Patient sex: M
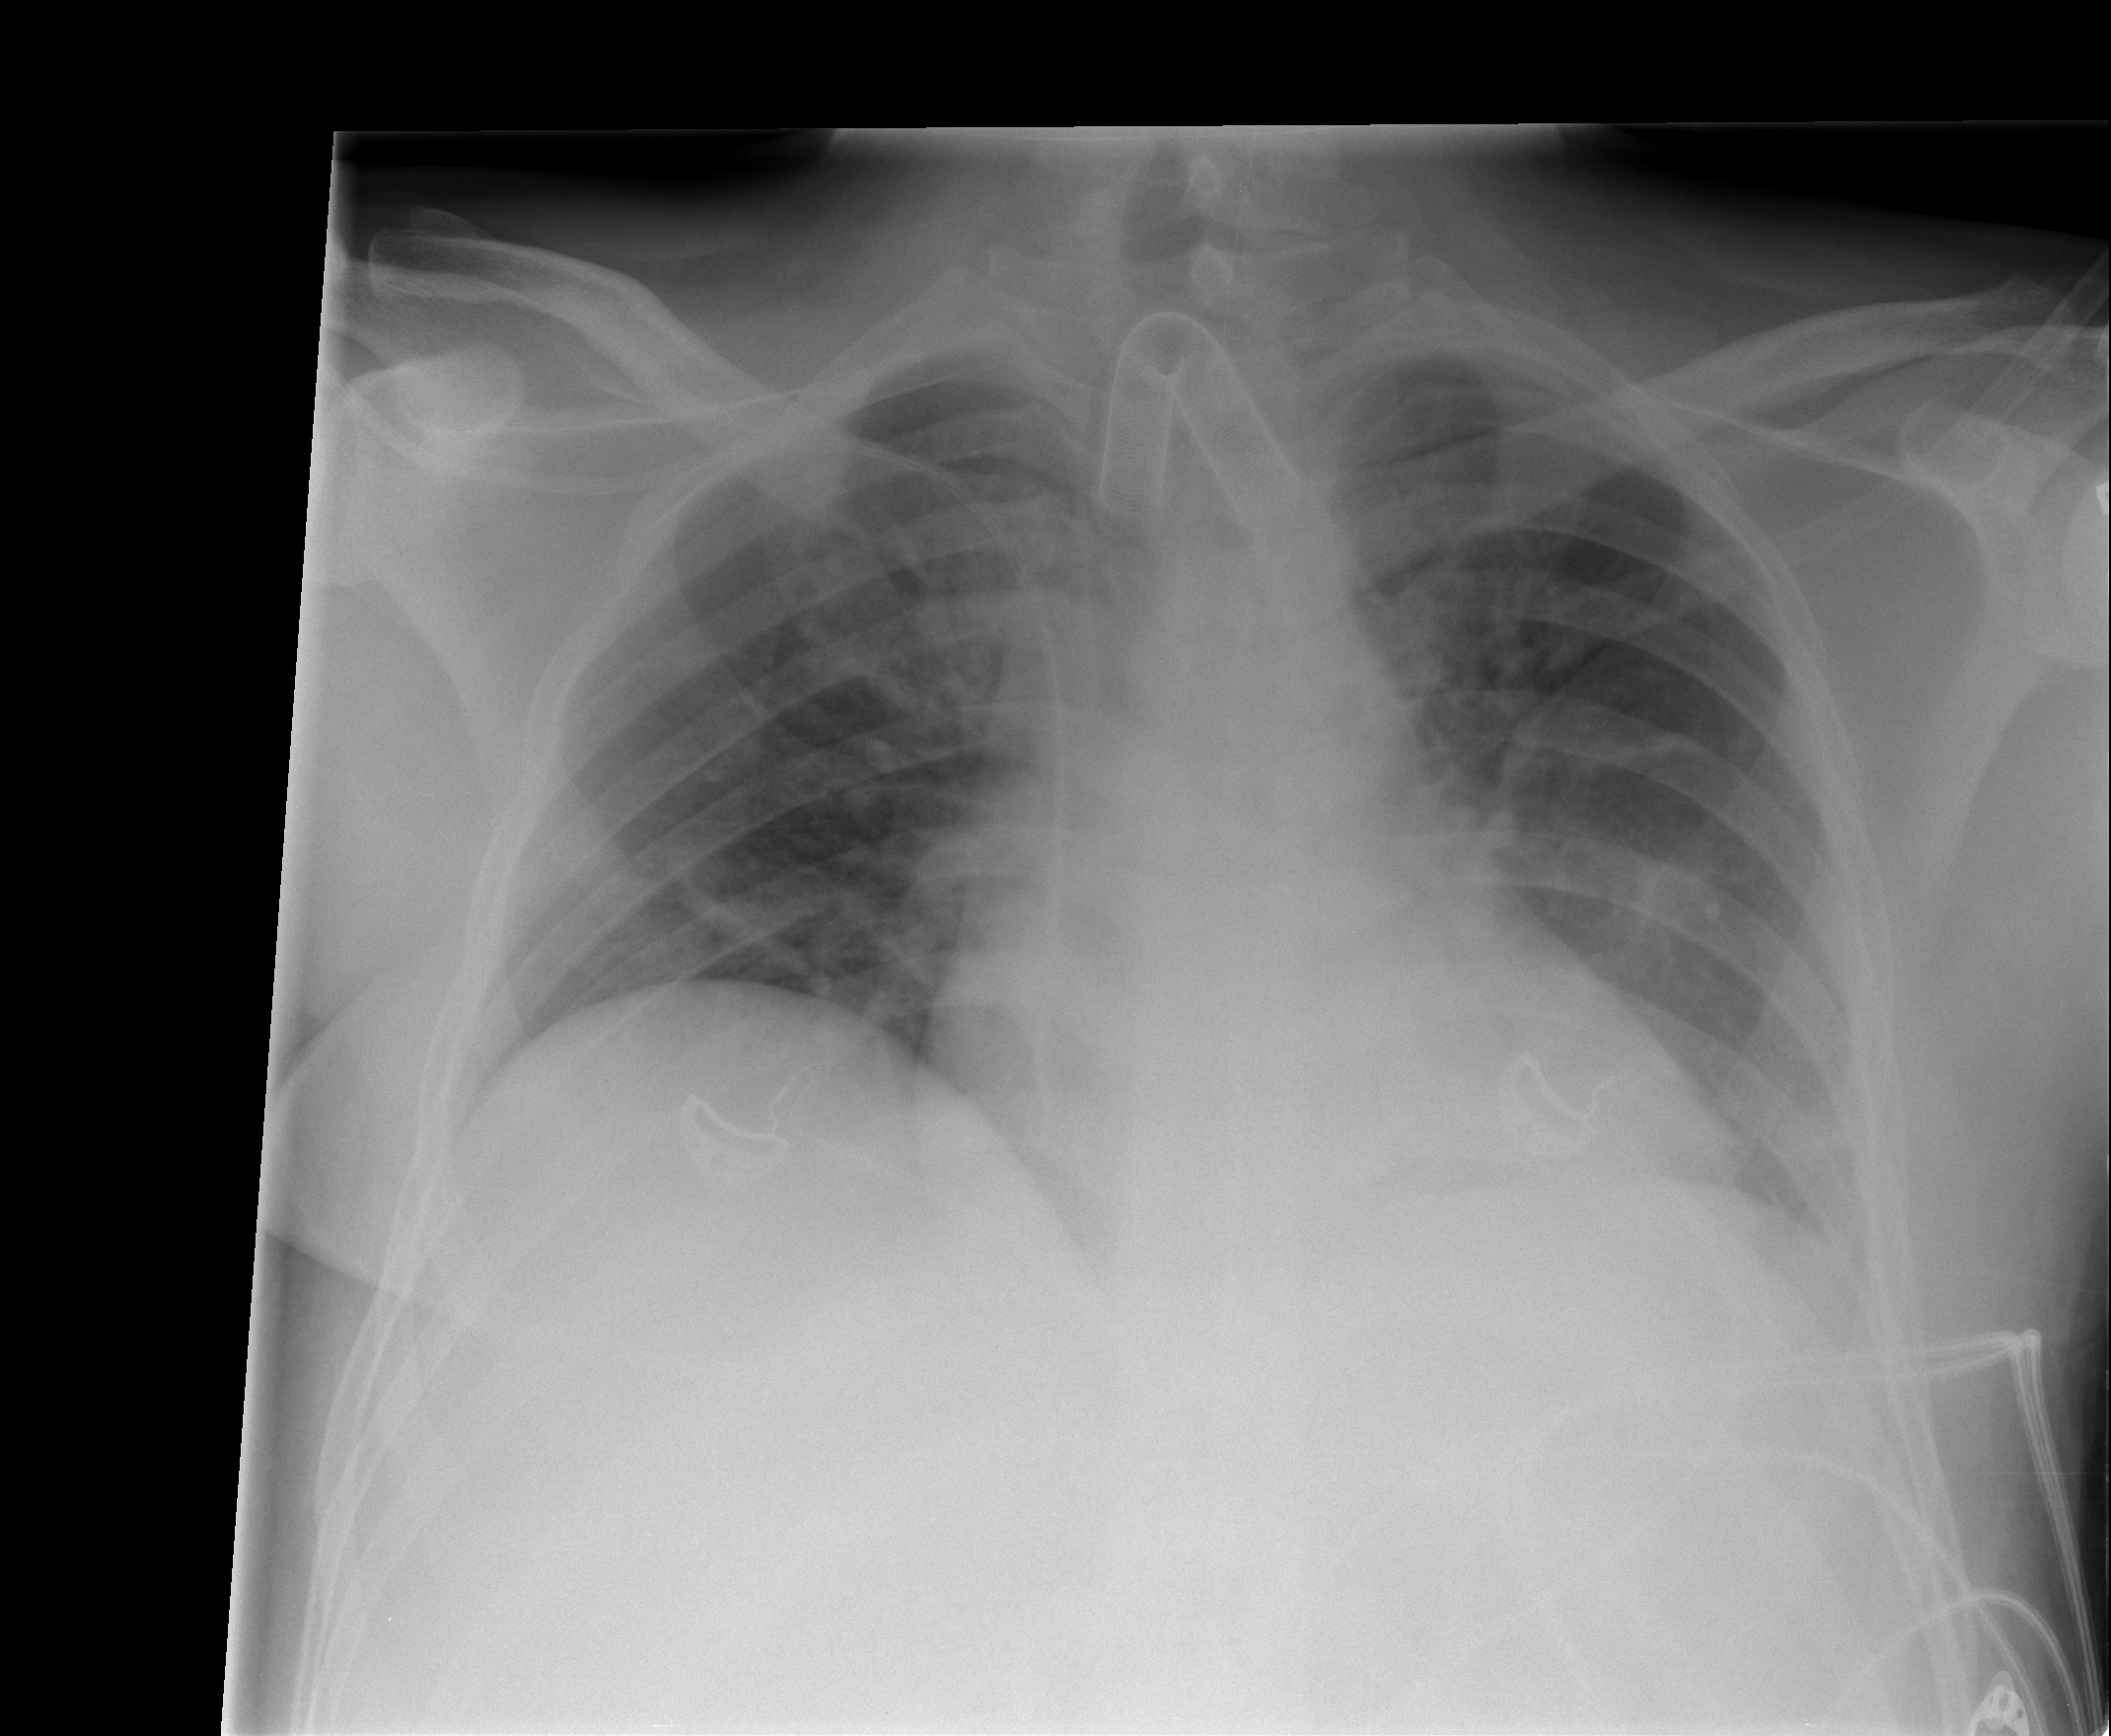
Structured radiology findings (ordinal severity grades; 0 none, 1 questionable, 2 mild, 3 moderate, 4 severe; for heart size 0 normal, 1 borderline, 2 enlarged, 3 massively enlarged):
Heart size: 2
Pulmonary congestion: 0
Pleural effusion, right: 0
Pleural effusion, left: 0
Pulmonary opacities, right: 0
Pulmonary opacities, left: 0
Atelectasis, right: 2
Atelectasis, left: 0